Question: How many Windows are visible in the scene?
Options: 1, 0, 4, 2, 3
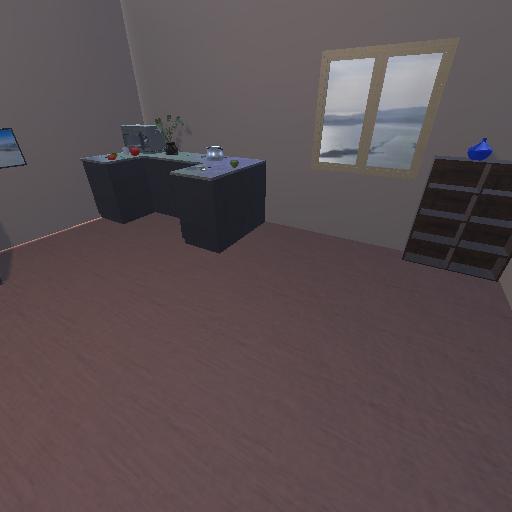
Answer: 1